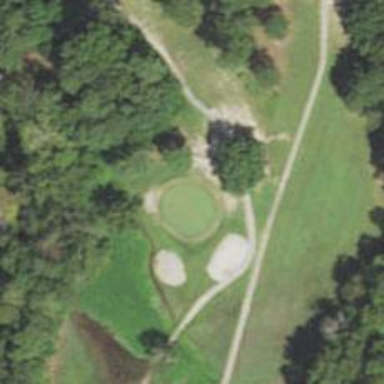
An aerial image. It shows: View of golf hole.